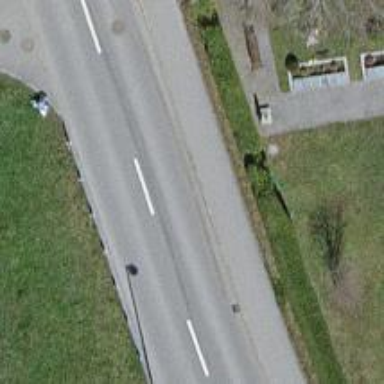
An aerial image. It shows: Asphalt sidewalk along the footway.